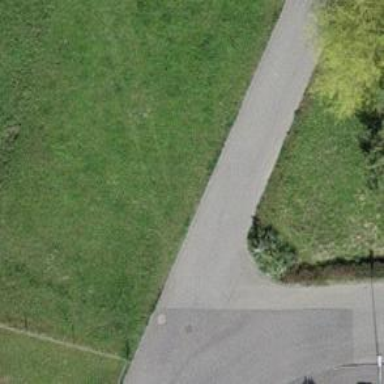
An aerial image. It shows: Smoothly paved residential road.